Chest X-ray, AP view. Patient: 62 years old, sex F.
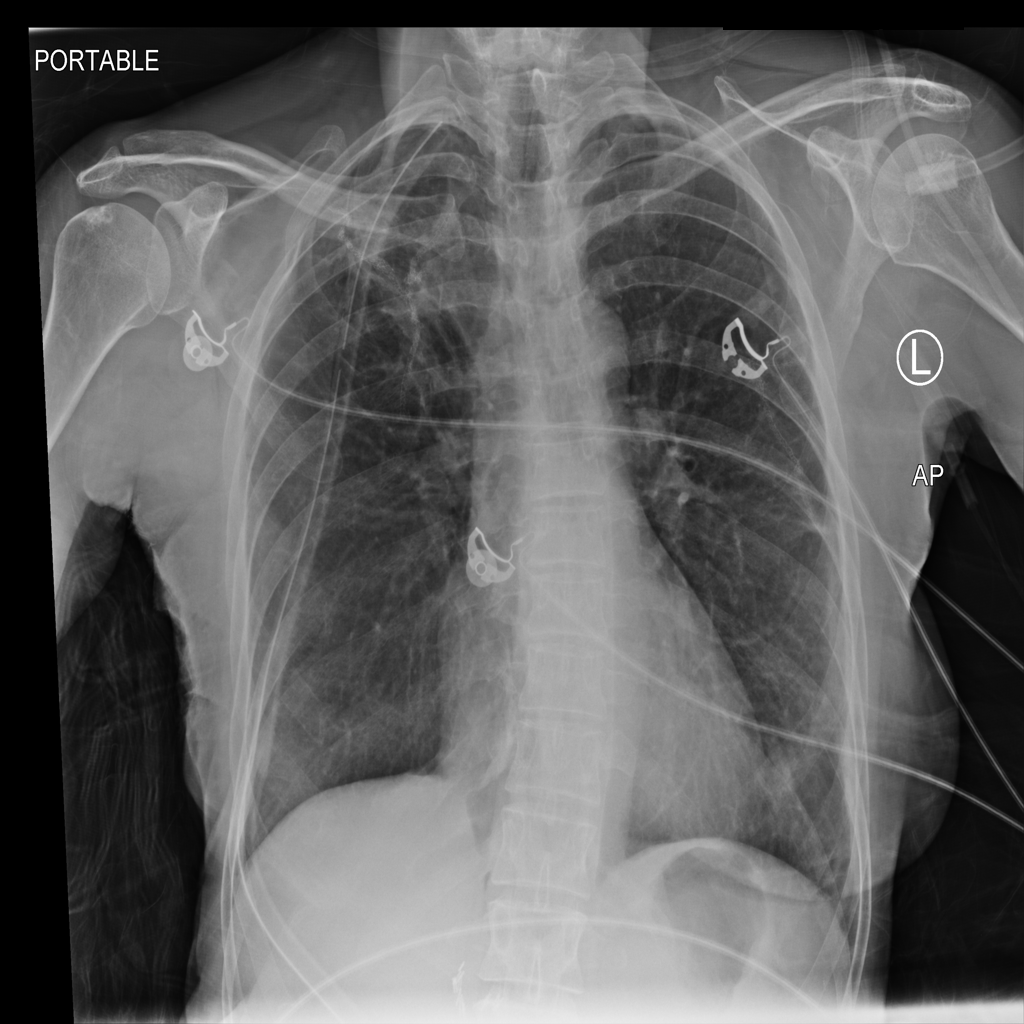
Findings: No Finding